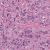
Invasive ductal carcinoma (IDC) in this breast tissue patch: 1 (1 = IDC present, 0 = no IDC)